Interaction volume radius: 5 \u00c5
Interaction volume height: 10 \u00c5
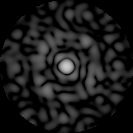
Disorder parameter: 0.8498